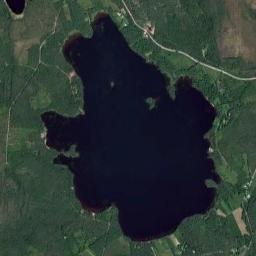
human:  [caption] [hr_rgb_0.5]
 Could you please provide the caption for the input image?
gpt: There are several roads of different lengths beside the lake .

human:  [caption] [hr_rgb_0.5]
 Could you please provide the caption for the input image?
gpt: The lake lies on a flat ground covered with vegetation and the water is dark blue .

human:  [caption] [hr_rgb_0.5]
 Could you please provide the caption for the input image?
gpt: An irregularly shaped blue lake surrounded by green fields .

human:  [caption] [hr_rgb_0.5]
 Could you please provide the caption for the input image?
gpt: The lake in the picture is small .

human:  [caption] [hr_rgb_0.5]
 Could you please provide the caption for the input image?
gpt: There are green meadows and rivers around the lake .